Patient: sex F, age 60
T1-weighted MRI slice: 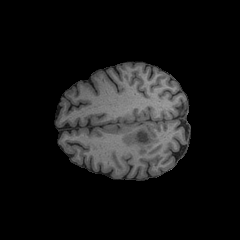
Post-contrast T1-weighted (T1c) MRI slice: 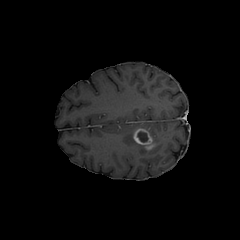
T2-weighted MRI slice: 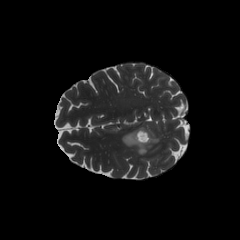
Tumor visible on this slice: yes
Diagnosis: Glioblastoma, IDH-wildtype
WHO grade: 4